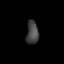
Tissue: prostate
Cell type: T cells
Senescence score: 0.7457
Nuclear area (px): 277
Mean DAPI intensity: 67.495